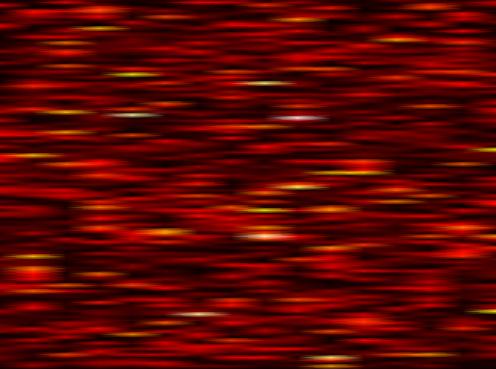
Label: WOLA